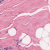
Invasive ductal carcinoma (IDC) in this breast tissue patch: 1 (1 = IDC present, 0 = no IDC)